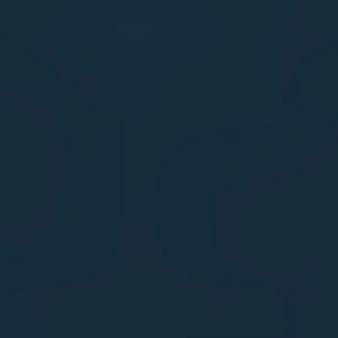
Label: other